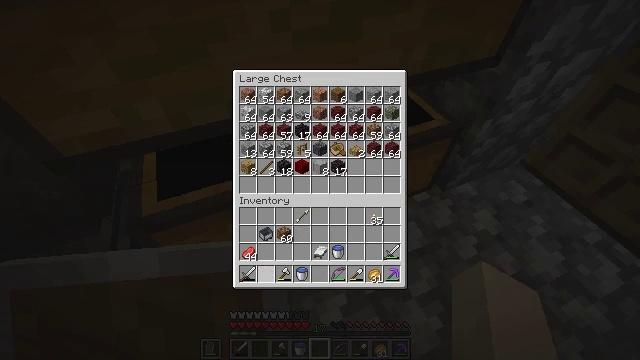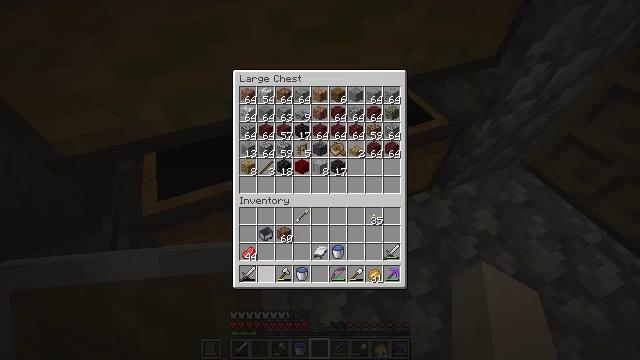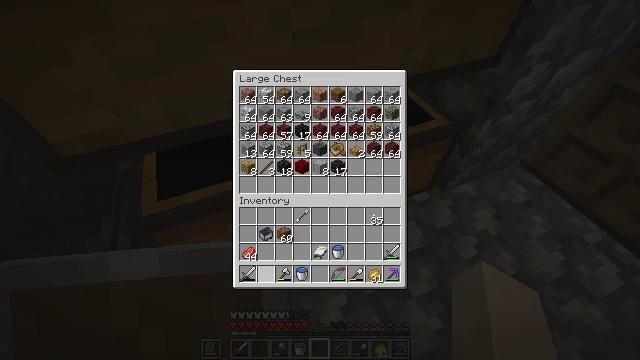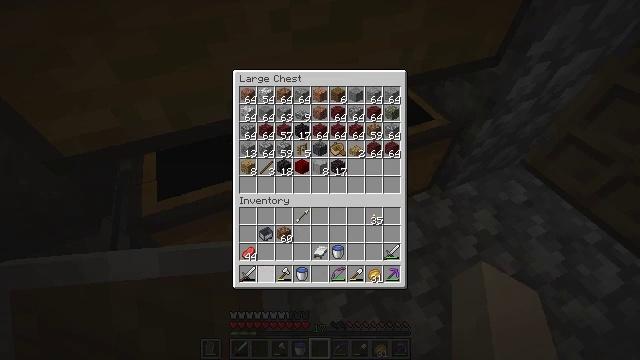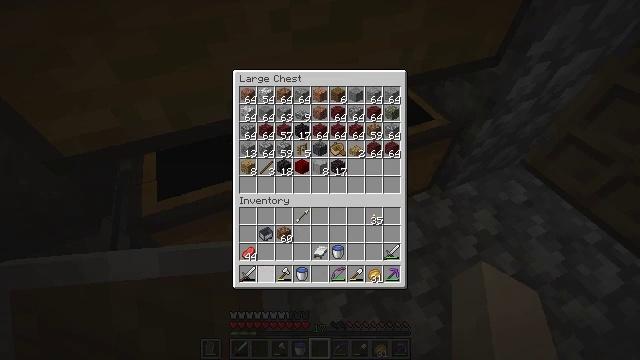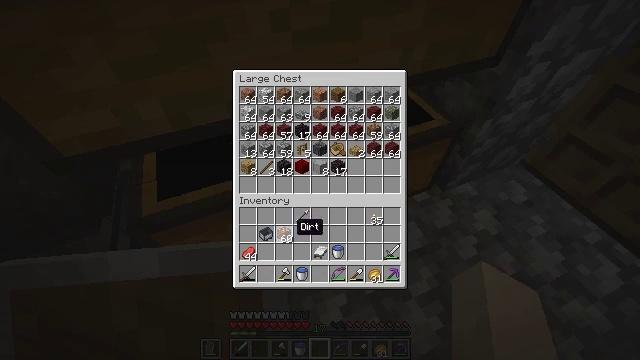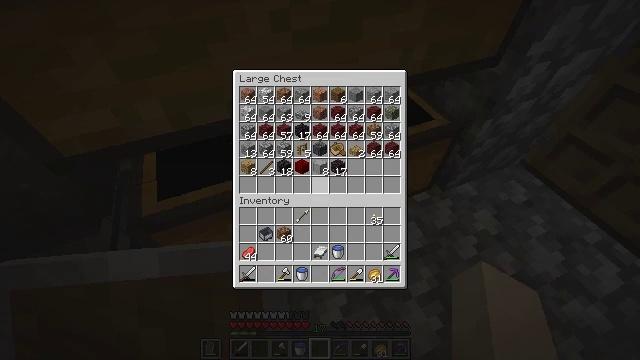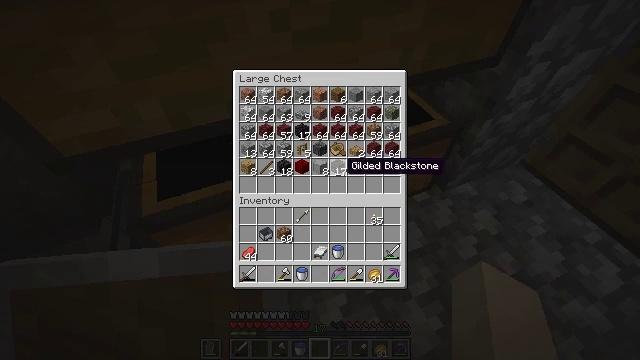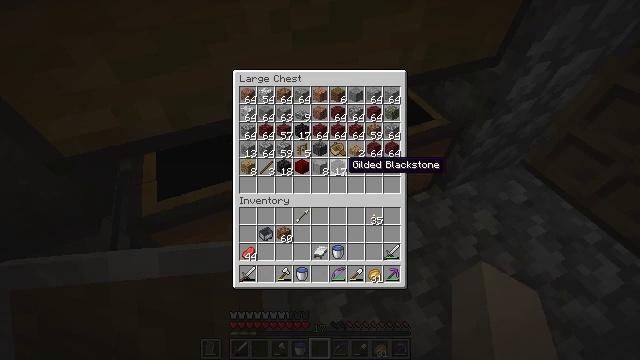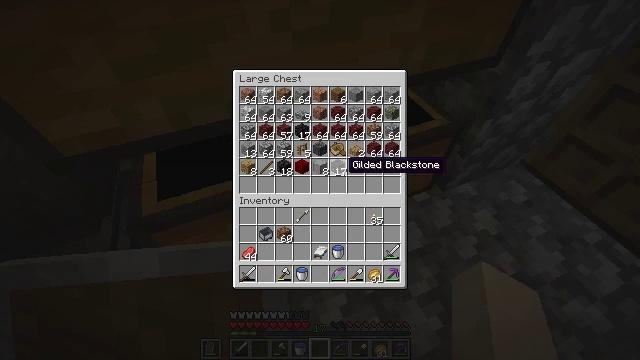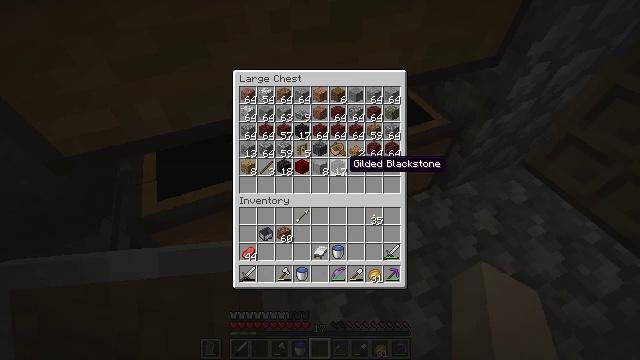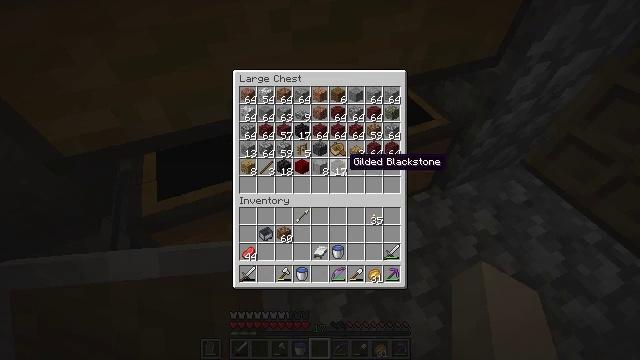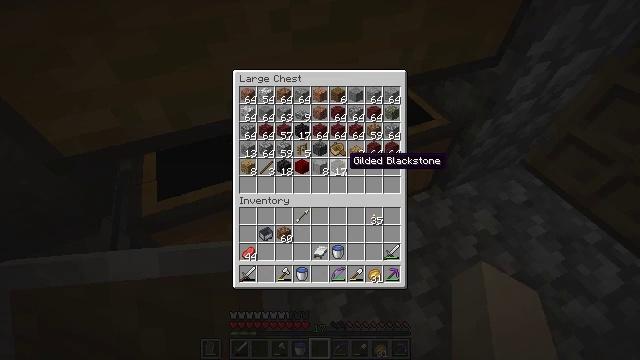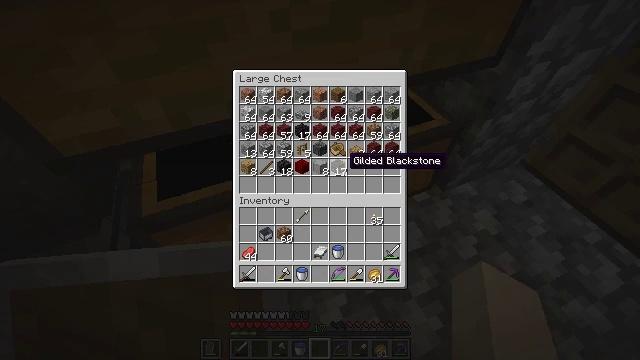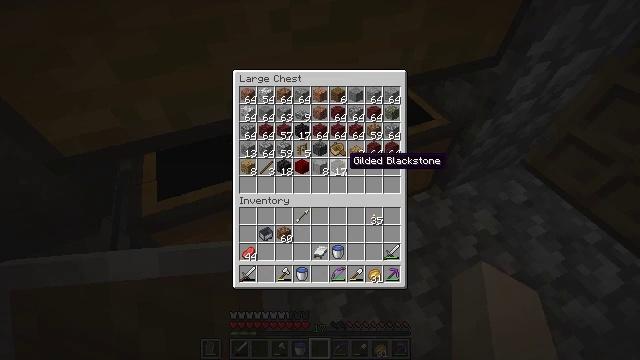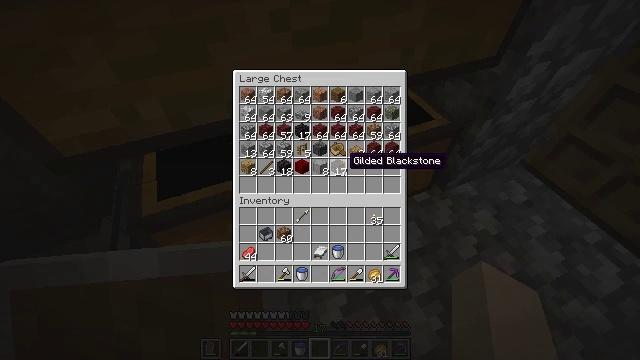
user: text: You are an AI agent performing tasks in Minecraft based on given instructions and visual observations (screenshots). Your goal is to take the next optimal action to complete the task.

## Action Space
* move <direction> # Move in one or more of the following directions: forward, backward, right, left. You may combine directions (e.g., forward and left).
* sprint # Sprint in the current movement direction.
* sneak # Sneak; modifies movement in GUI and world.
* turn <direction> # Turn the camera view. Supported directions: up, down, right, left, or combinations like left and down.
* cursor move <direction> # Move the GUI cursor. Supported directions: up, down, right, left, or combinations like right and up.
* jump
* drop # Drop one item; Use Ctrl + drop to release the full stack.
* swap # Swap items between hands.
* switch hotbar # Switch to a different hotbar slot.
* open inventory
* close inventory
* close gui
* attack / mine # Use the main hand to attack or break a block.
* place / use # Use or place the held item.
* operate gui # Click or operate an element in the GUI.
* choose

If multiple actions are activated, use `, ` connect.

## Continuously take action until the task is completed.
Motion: motion action
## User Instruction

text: Break the chest to retrieve items inside.
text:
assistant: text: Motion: sneak
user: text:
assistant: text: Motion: sneak
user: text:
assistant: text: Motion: no_op
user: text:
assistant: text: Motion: turn up
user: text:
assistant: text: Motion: turn right and up
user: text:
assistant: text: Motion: turn right and up
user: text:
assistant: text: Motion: turn right and up
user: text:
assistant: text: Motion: no_op
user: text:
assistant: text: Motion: no_op
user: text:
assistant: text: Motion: no_op
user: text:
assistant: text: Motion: no_op
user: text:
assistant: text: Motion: no_op
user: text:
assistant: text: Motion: no_op
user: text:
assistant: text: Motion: no_op
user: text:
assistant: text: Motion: no_op
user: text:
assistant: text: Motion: no_op
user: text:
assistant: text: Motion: no_op
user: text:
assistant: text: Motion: no_op
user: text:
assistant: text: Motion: no_op
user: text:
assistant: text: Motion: no_op
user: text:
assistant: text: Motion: no_op
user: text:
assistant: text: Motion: no_op
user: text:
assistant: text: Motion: close inventory
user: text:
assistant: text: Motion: close inventory
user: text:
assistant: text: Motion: close inventory
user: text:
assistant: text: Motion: close inventory
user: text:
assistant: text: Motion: no_op
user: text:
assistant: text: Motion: turn left
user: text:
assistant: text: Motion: turn left
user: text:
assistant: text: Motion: turn left and up